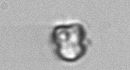
Label: Dinophyceae